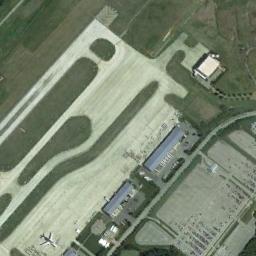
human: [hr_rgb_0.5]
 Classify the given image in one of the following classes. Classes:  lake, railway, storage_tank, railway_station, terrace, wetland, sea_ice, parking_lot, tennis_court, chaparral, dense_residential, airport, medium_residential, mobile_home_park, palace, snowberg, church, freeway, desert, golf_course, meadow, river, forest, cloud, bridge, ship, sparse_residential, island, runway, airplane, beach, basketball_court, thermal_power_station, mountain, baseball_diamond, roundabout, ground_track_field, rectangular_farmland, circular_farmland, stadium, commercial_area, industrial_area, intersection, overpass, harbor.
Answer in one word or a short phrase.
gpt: airport